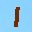
Label: 1